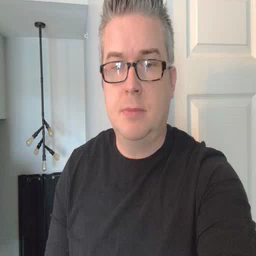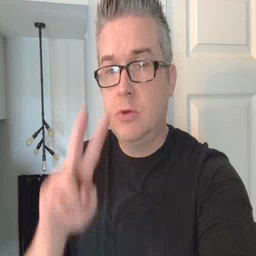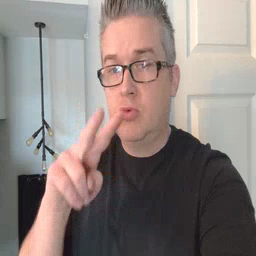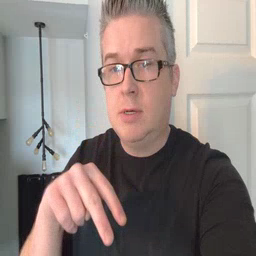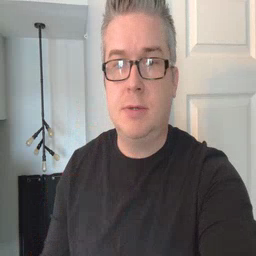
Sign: read